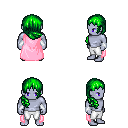
a pixel art fantasy rpg character, male body template, dark elf, purple skin, pink cape, white pants, green right-swept hairstyle, white cloth bracers, four views (front, back, left, right), 2x2 character sprite sheet, small pixel art, hard edges, no anti-aliasing